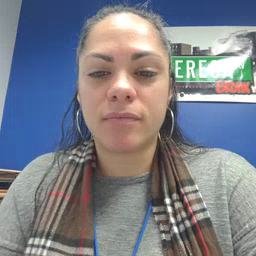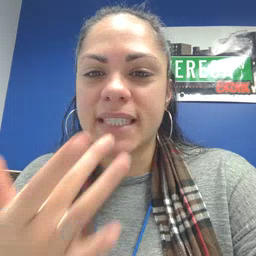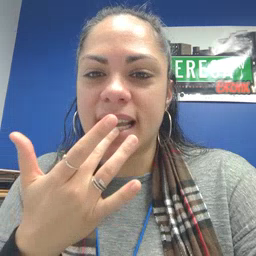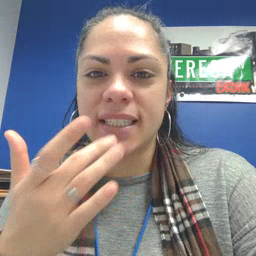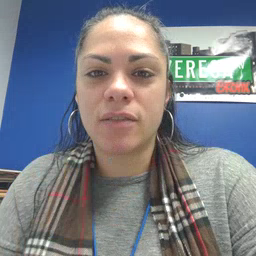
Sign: taste